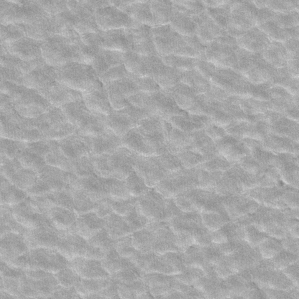
Label: frost